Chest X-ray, AP view. Patient: 43 years old, sex F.
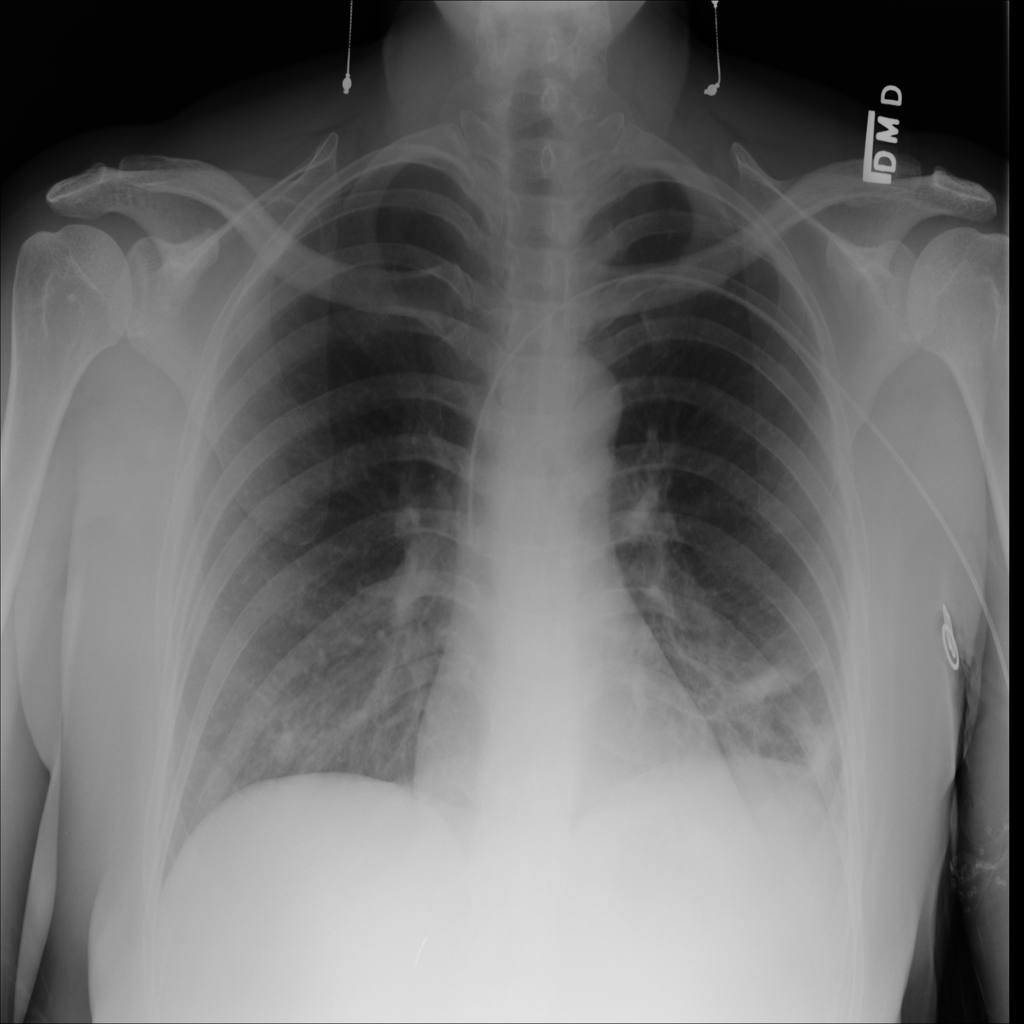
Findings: No Finding